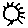
Label: sun